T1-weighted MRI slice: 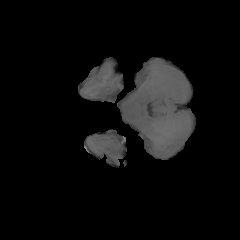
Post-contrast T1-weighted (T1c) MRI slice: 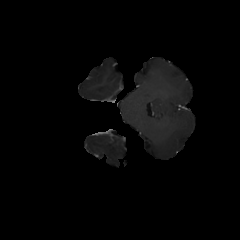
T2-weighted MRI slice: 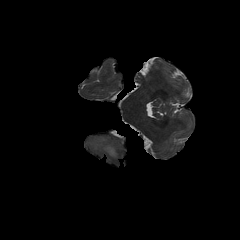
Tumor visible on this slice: yes